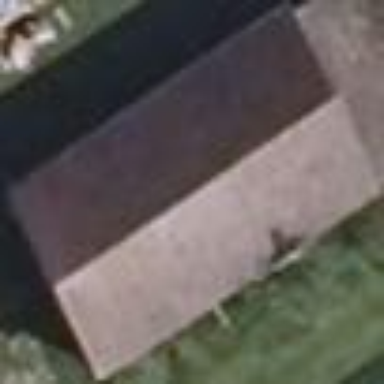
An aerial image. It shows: Gabled building with the roof oriented along its structure.